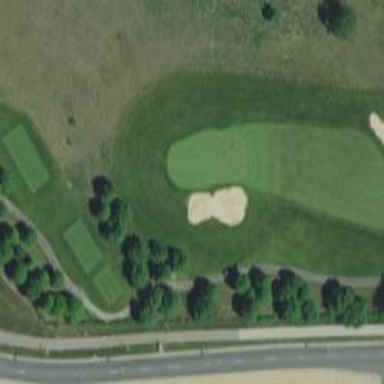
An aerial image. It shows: View of golf hole.